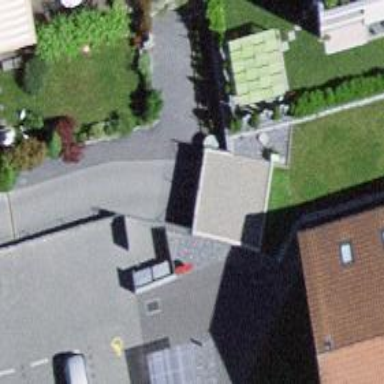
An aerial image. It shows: Parking entrance.